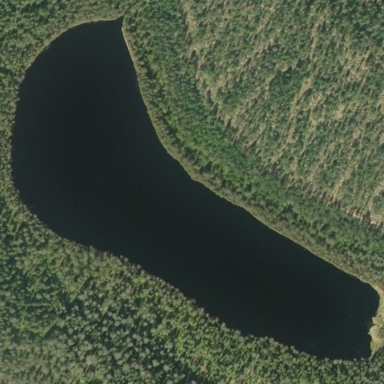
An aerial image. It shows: Lake with natural water.